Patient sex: M
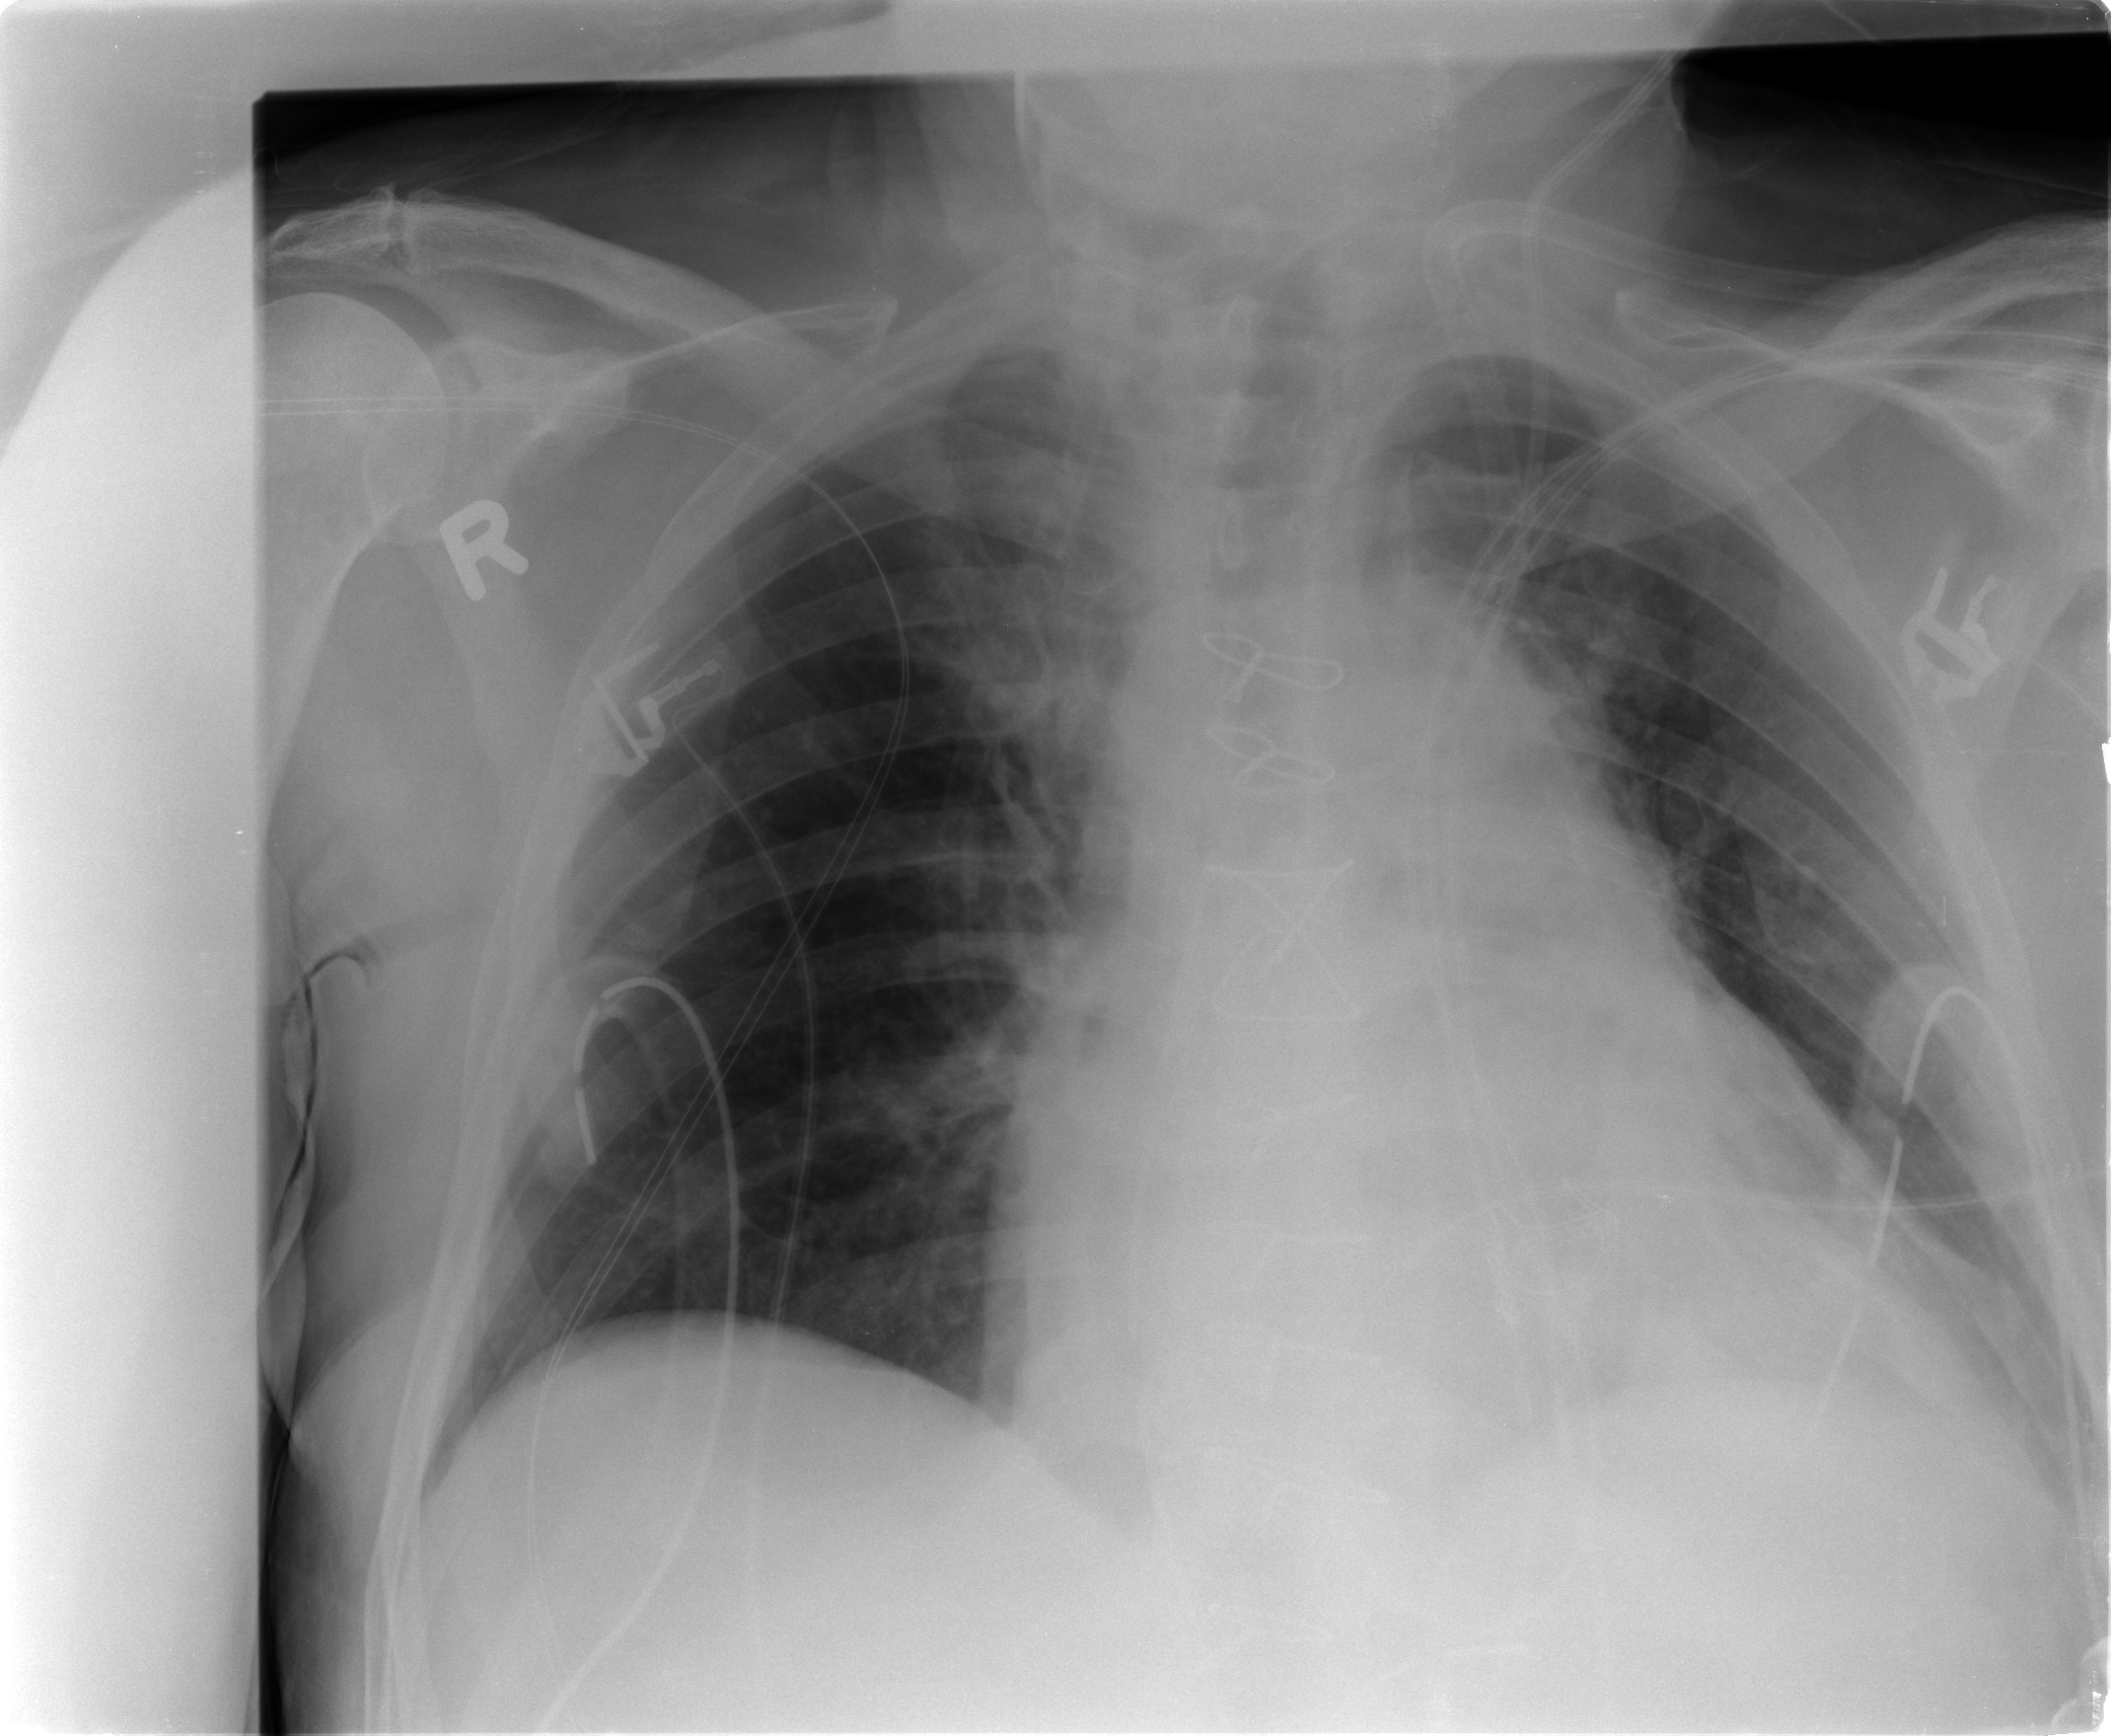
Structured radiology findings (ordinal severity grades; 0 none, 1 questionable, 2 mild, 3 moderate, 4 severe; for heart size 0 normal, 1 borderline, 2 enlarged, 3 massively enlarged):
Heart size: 2
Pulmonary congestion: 1
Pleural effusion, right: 0
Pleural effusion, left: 1
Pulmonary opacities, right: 0
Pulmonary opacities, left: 0
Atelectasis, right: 0
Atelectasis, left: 2